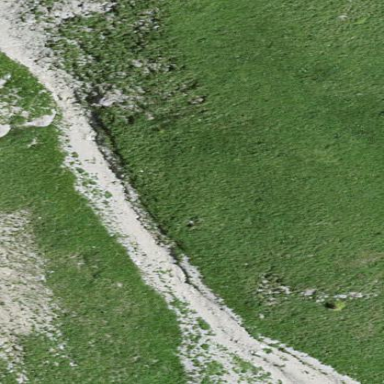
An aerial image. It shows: Natural scree.